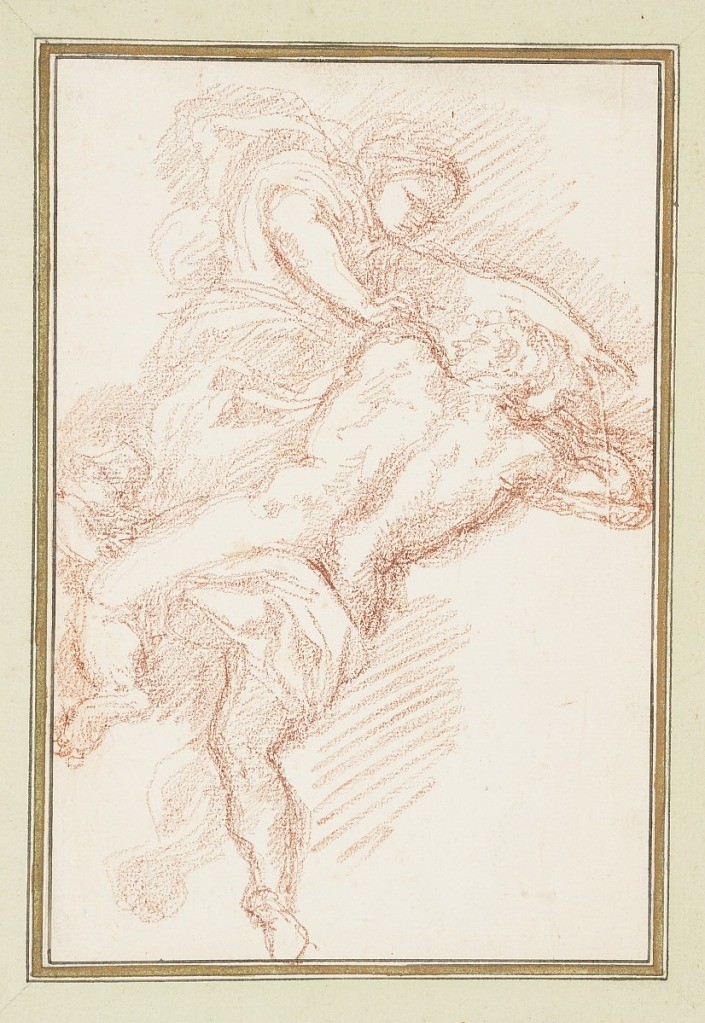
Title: Two figures
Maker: Jean-Robert Ango, French, active in Rome 1759 –1770, d. 1773
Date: ca. 1759–70
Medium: Red chalk on paper
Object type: Drawing
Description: Two figures facing each other, figure in background pointing to left.